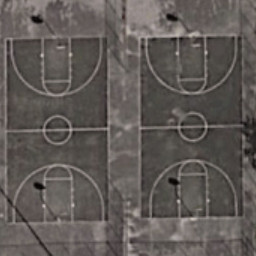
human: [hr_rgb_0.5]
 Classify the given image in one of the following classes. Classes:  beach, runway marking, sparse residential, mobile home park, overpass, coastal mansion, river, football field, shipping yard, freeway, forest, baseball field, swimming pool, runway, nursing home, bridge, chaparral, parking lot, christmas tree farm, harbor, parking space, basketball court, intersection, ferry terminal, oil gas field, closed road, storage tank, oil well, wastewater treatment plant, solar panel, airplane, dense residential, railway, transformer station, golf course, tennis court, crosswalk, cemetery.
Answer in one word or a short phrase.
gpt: basketball court